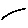
Label: line